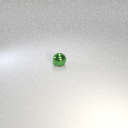
small green metal sphere